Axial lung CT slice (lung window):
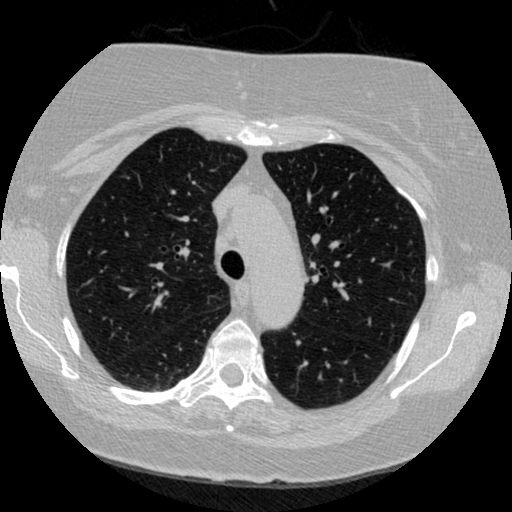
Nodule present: no